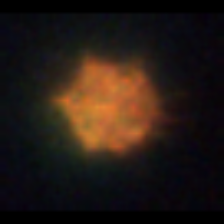
Taxon: Dictyocha
Group: Other